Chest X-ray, PA view. Patient: 24 years old, sex F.
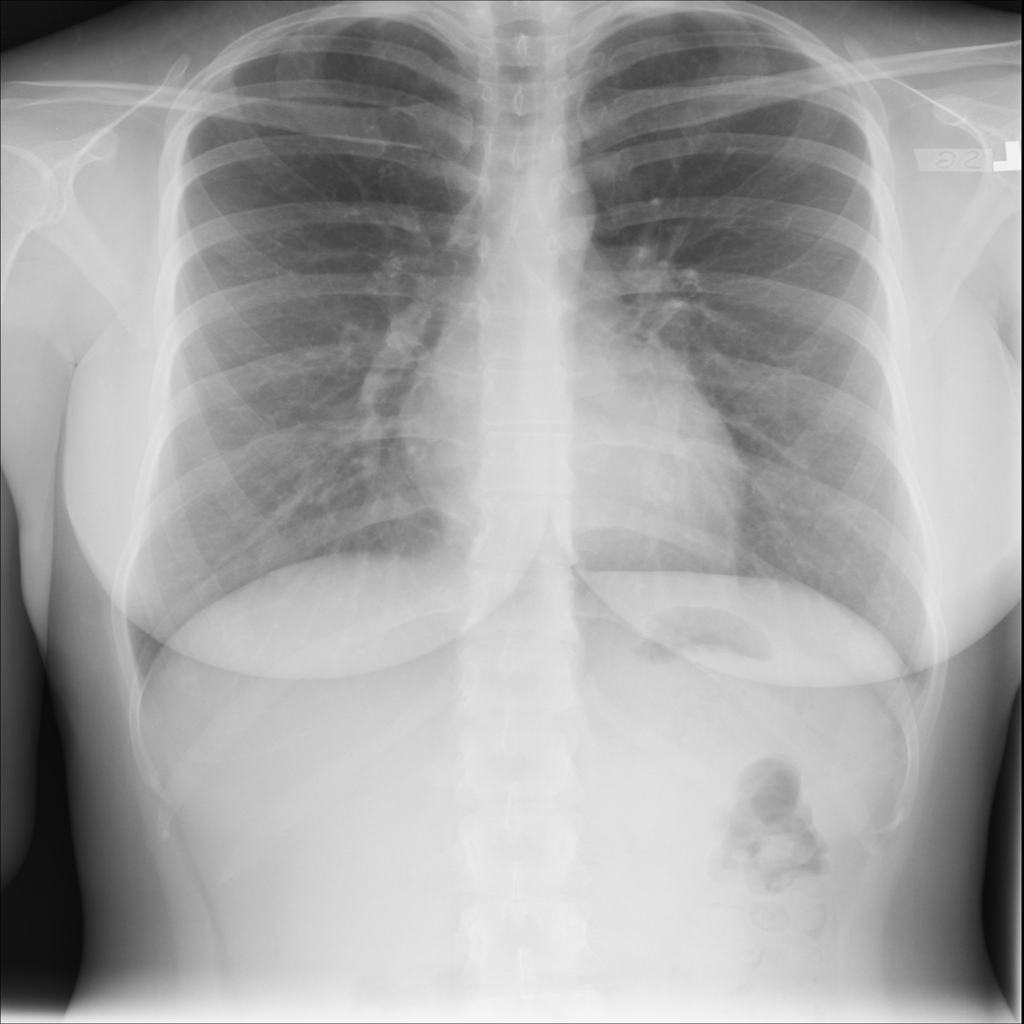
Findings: No Finding